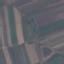
Land use / land cover class: AnnualCrop